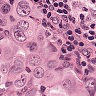
Metastatic tissue present: yes